Aerial crown-view tile of a tropical tree (Barro Colorado Island, Panama), acquired 20250616:
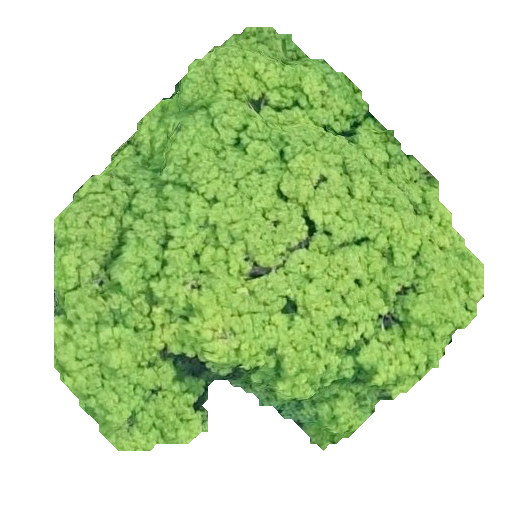
Species: Handroanthus guayacan
GBIF accepted scientific name: Handroanthus guayacan
Crown area: 179.906 m²